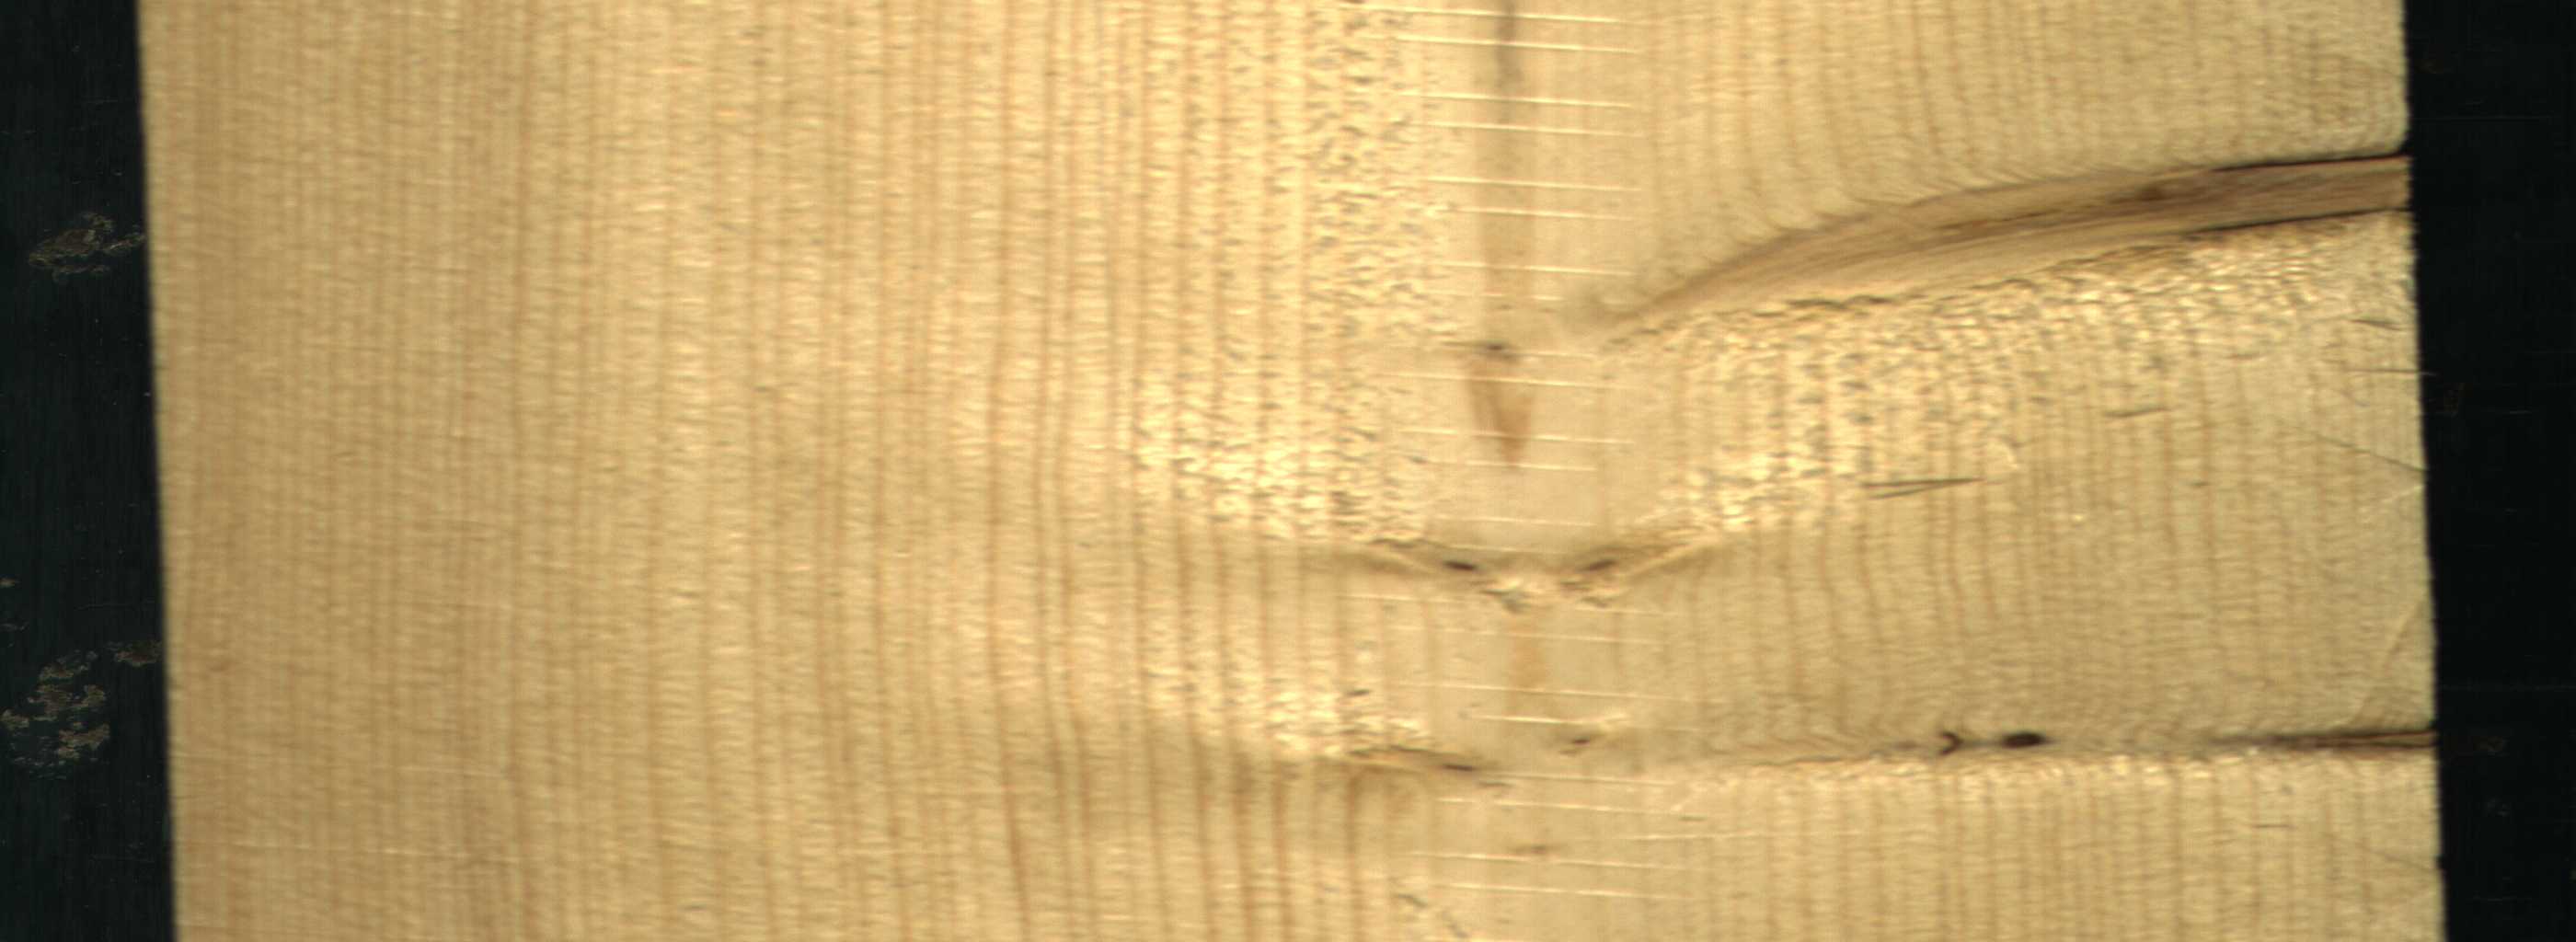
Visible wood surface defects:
Dead_Knot
Dead_Knot
Live_Knot
Live_Knot
Live_Knot
Live_Knot